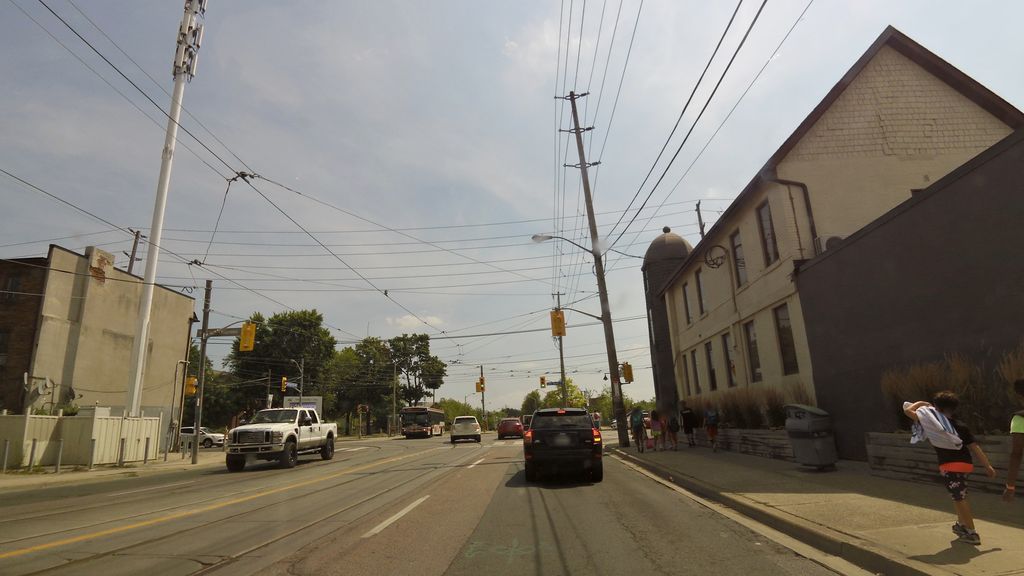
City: toronto